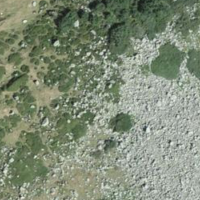
EUNIS habitat code: 31
Species observed at this site:
Cicerbita alpina